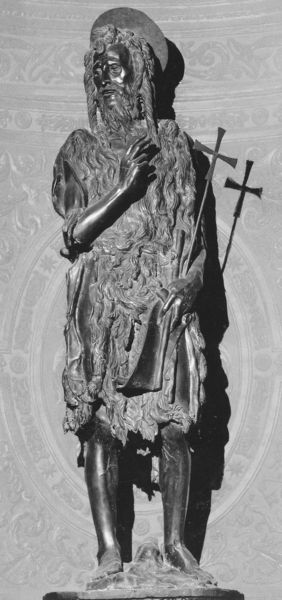
Titel: Hl. Johannes der Täufer
Künstler: Donatello
Standort: Siena, Dom (EU - I - Toskana)
Schlagwörter: hand, mann, finger, nase, schwarz, bart, johannes, täufer, figur, gewand, haare, locken, rund, skulptur, fell, füße, detail, metall, kreuz, barfuß, heiligenschein, nimbus, baptist